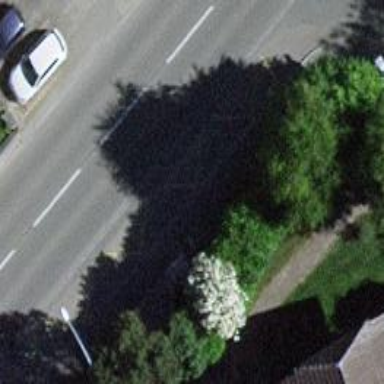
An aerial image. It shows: Bus stop with shelter. It is platform for public transport.